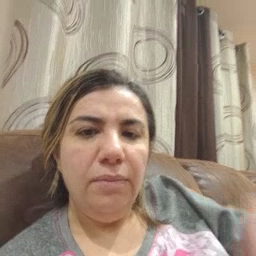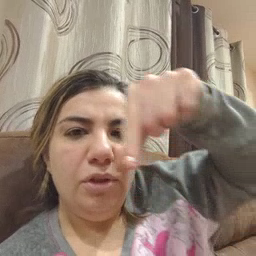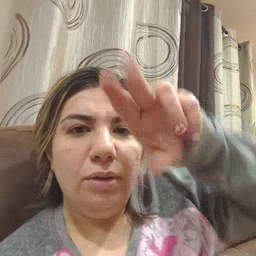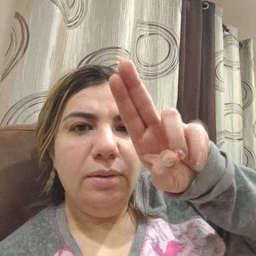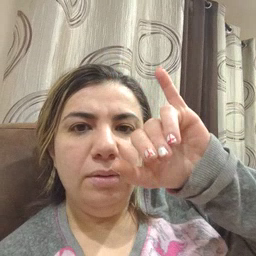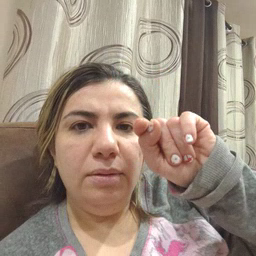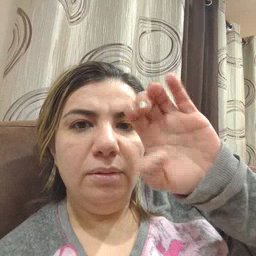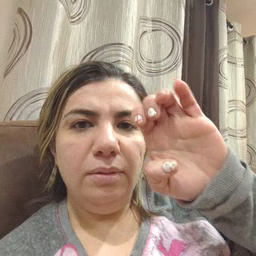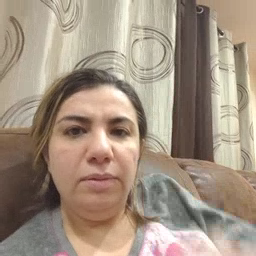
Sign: quiet